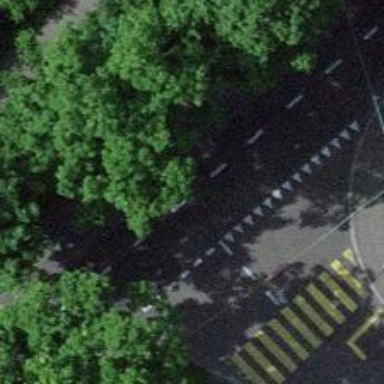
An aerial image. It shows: Road with traffic signals.